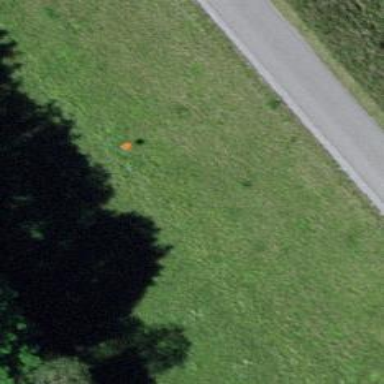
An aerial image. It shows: Aerial marker.